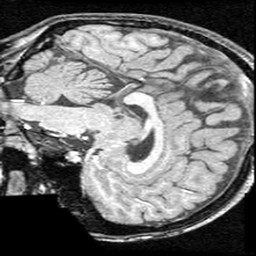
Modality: T1w
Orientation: sagittal
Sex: female
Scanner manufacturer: ge
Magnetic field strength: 1.5 T
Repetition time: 21 s
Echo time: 0.008 s